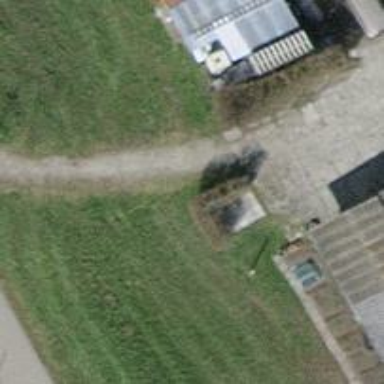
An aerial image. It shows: Concrete driveway.